Interaction volume radius: 10 \u00c5
Interaction volume height: 10 \u00c5
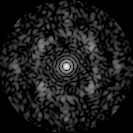
Disorder parameter: 0.6781